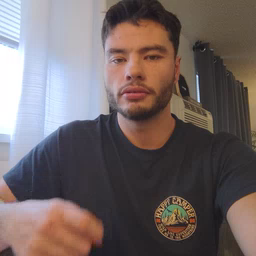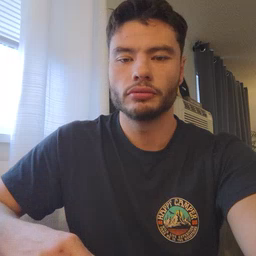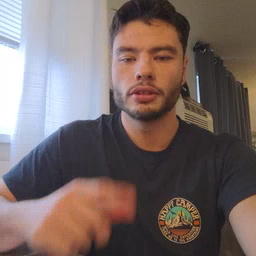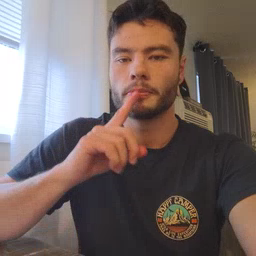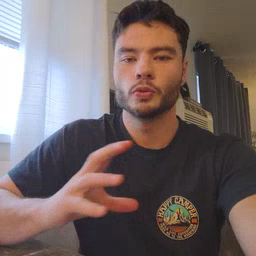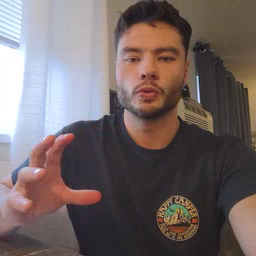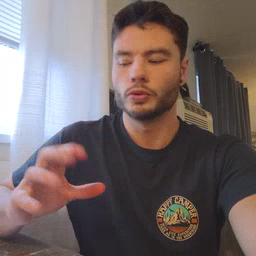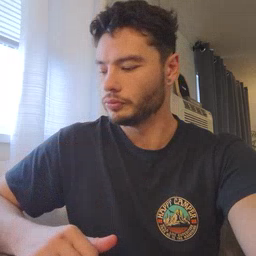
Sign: balloon